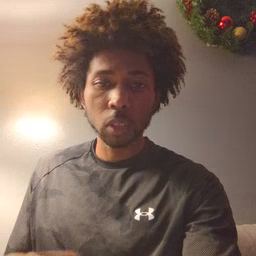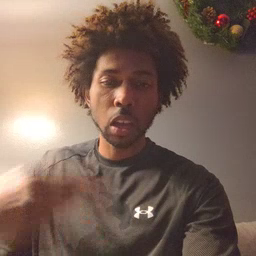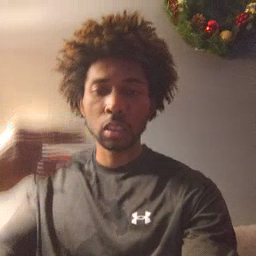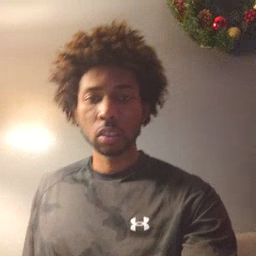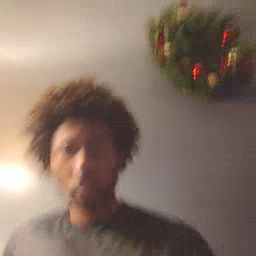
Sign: high